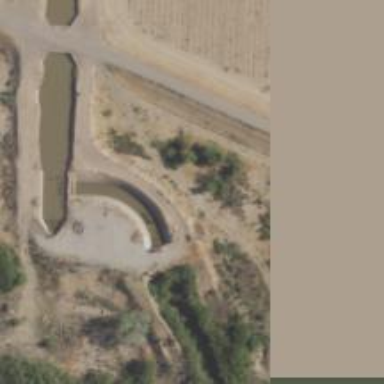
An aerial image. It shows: Sluice gate on waterway.